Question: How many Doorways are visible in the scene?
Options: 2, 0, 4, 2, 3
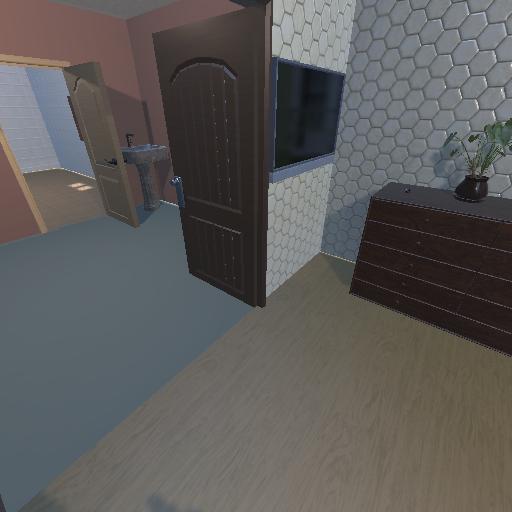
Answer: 2